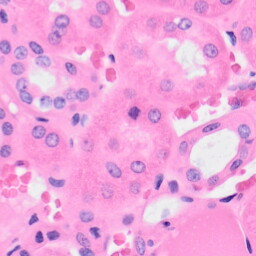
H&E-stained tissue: Kidney